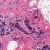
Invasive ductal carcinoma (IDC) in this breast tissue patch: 0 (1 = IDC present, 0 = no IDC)